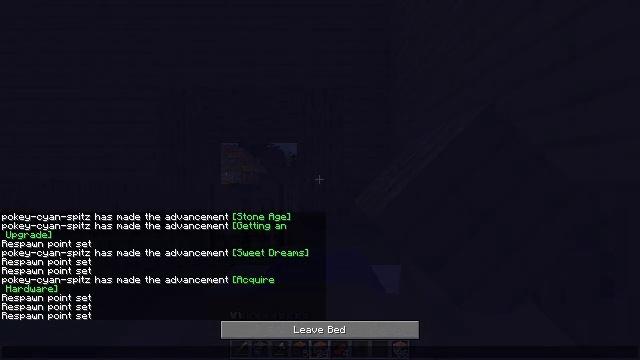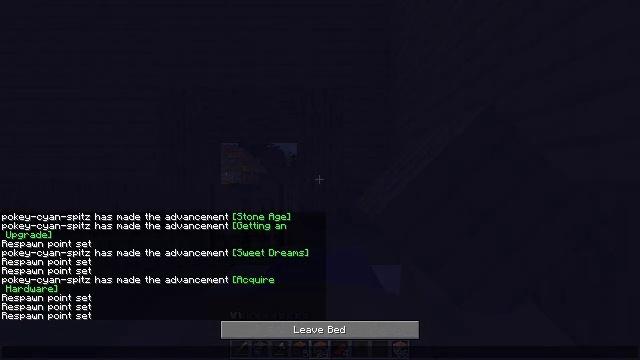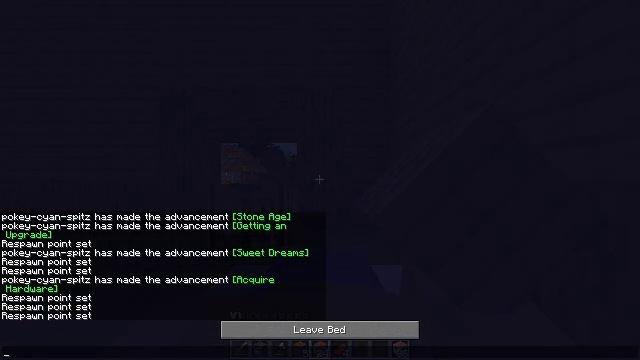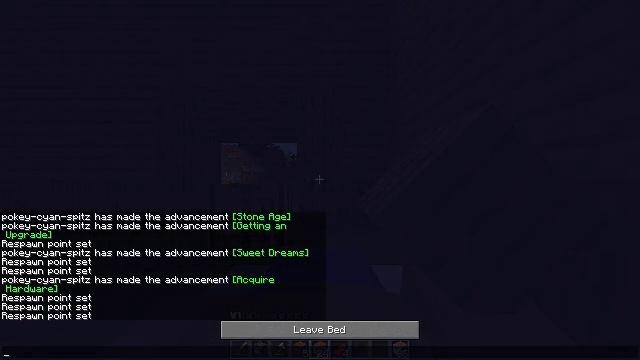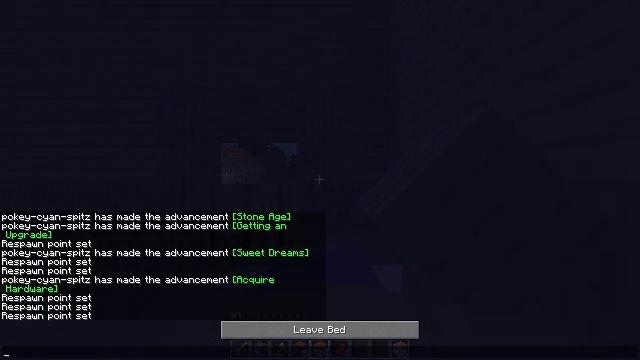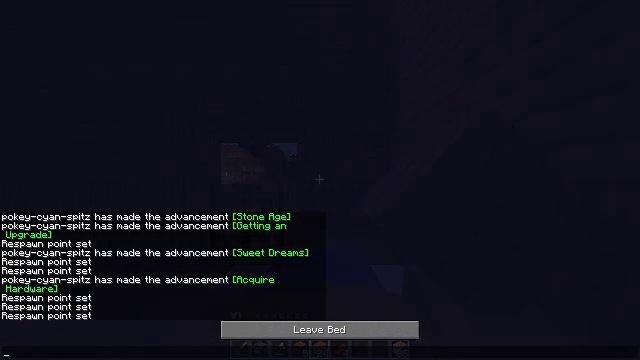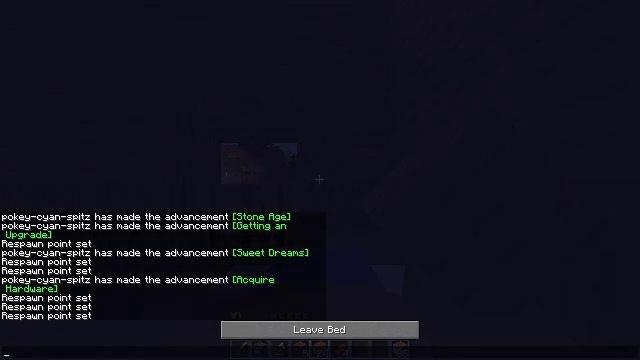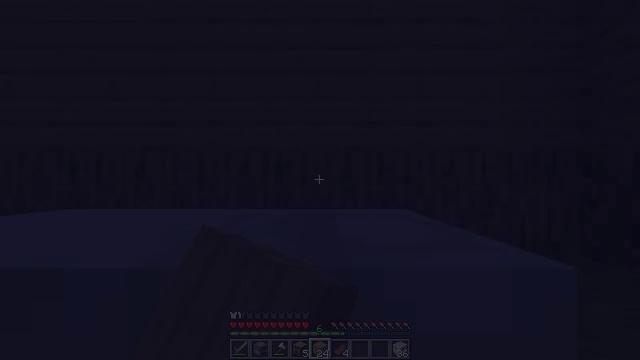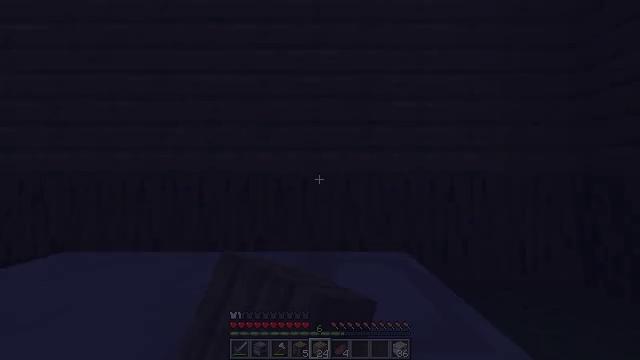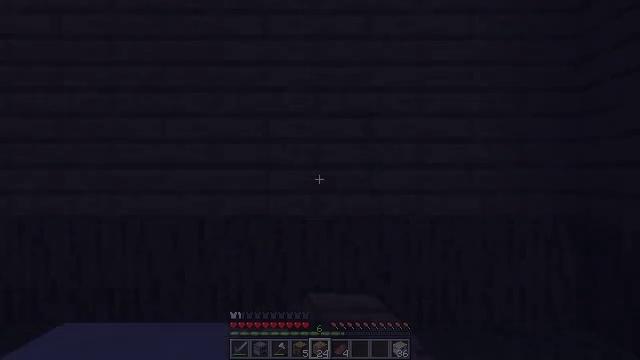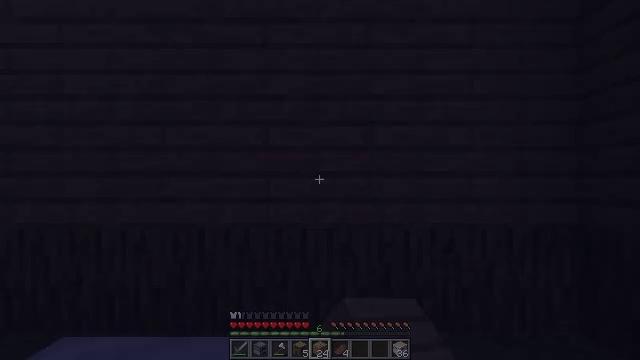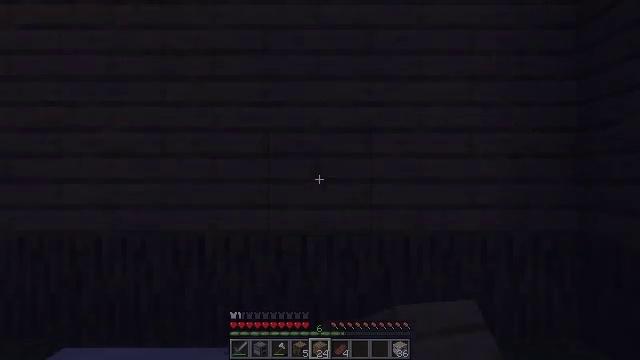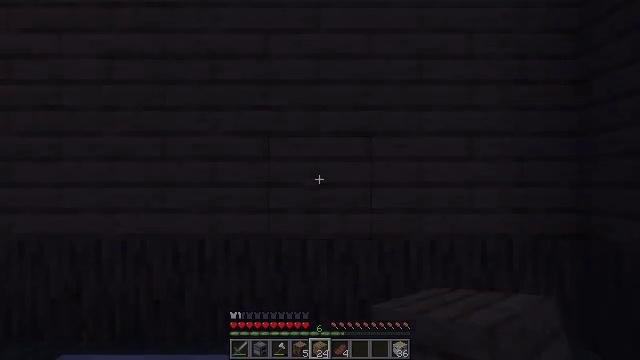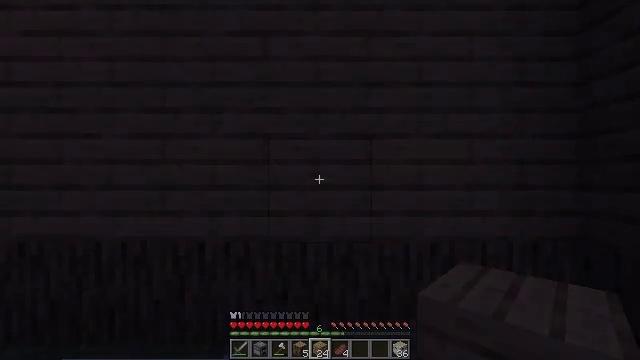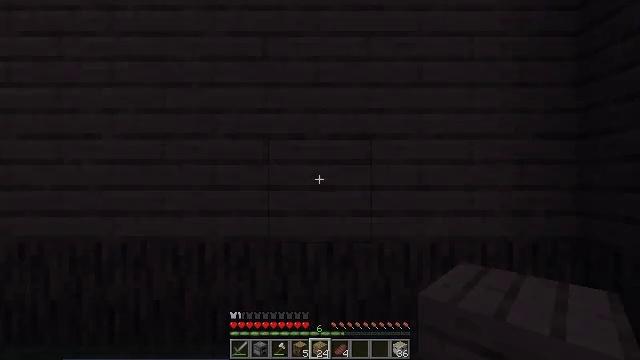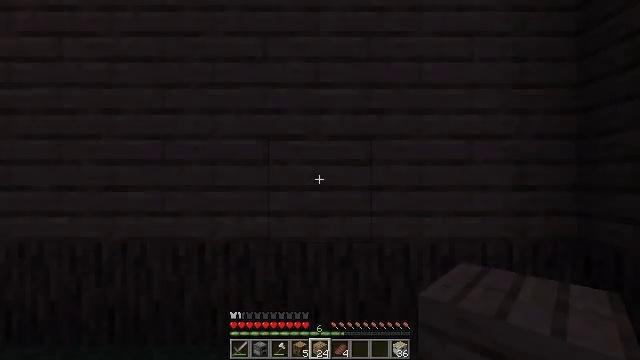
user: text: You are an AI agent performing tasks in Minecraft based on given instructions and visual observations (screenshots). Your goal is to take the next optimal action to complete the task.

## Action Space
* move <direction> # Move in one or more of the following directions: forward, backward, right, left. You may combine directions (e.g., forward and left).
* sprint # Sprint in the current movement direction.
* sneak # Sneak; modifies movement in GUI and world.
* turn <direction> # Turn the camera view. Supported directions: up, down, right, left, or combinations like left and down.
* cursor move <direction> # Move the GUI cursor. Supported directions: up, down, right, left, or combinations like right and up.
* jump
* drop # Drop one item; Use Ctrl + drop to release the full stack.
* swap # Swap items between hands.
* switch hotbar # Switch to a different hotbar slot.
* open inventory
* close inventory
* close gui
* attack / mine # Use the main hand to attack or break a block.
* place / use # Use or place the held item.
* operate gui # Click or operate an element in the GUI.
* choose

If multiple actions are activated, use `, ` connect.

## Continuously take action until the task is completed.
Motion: motion action
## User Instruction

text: Craft the ladder by arranging sticks in the crafting grid.
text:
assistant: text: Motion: no_op
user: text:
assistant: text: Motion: no_op
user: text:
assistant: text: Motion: no_op
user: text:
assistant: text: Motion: no_op
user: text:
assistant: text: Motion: no_op
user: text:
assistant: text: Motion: no_op
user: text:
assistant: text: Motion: no_op
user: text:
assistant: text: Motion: close gui
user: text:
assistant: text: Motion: no_op
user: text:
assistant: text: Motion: no_op
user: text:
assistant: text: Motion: no_op
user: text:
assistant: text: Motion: no_op
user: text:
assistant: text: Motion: no_op
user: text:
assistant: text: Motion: no_op
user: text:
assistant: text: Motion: no_op
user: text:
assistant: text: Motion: no_op
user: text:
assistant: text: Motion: no_op
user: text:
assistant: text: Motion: no_op
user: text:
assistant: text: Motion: no_op
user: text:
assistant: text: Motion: no_op
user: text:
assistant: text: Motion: no_op
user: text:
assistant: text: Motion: no_op
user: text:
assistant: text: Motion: no_op
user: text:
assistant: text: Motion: no_op
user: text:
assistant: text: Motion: no_op
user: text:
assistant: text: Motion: no_op
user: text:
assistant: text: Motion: no_op
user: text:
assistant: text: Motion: no_op
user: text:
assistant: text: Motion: no_op
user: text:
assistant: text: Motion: no_op